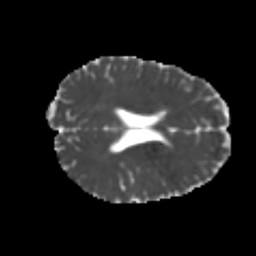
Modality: MD
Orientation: axial
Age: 20
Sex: male
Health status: healthy
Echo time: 0.074 s